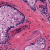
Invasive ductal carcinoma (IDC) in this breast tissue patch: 0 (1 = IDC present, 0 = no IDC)